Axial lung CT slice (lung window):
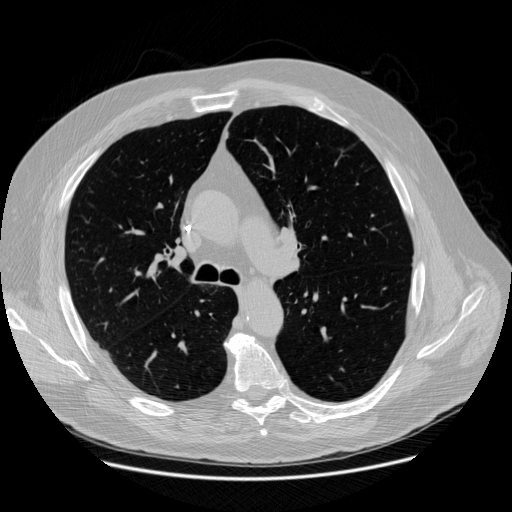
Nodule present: no